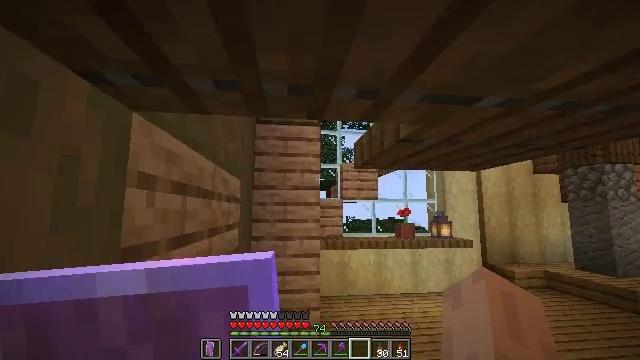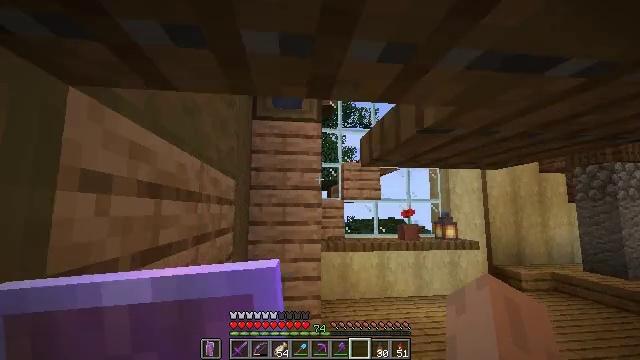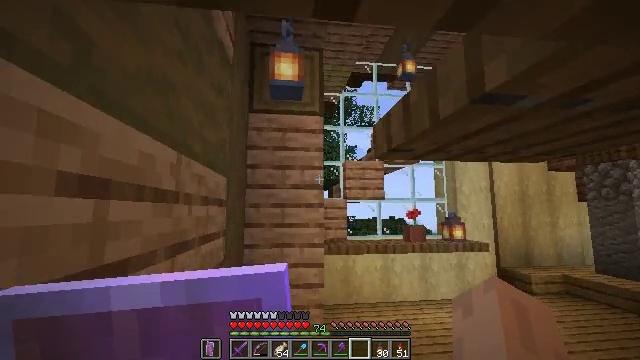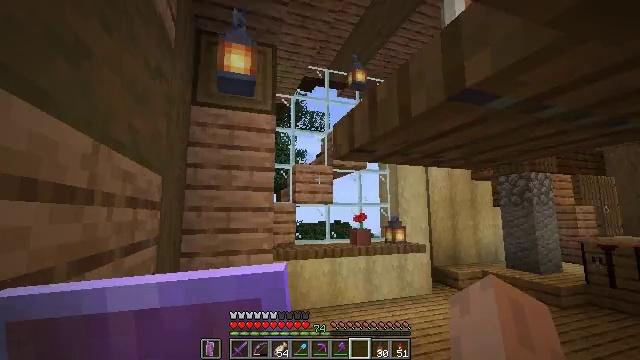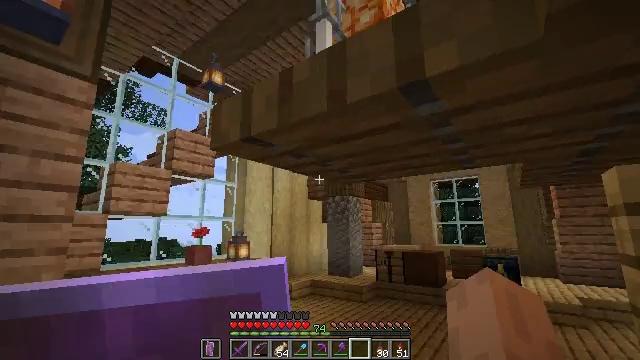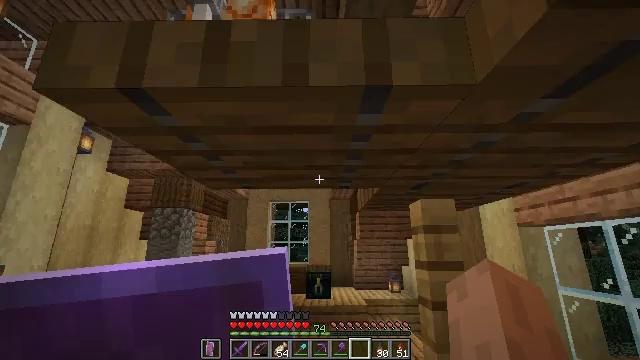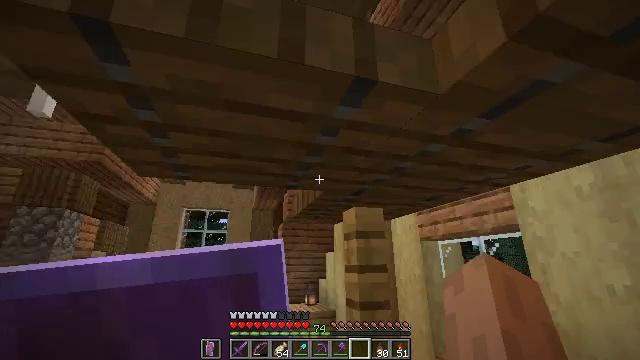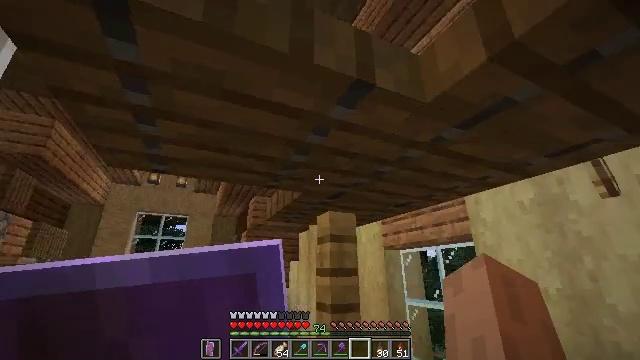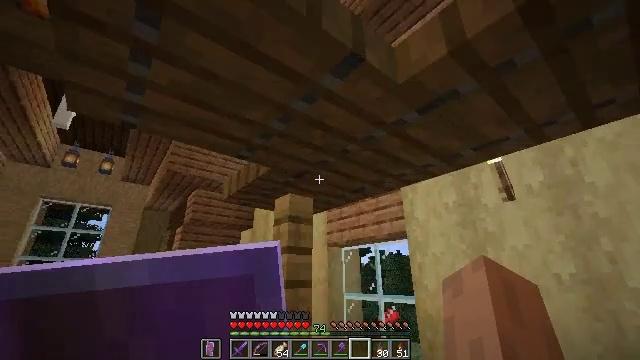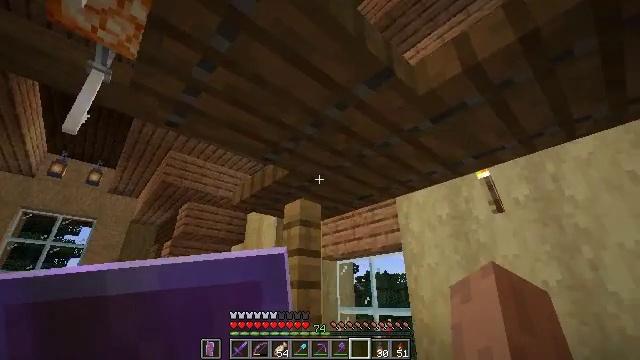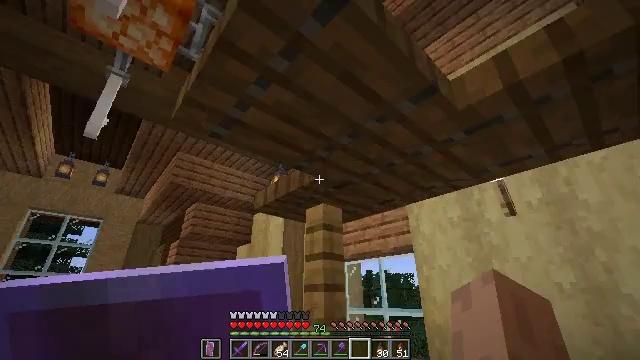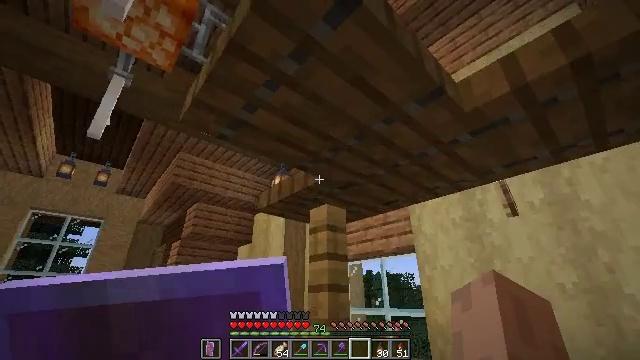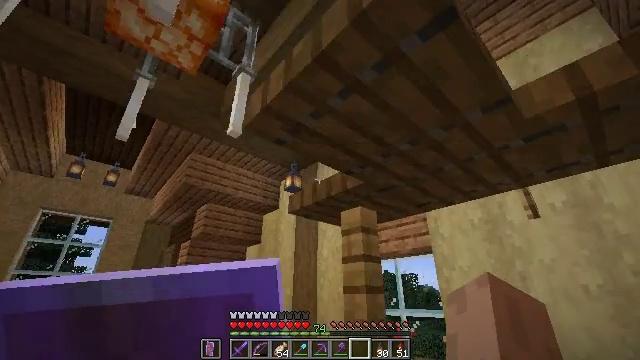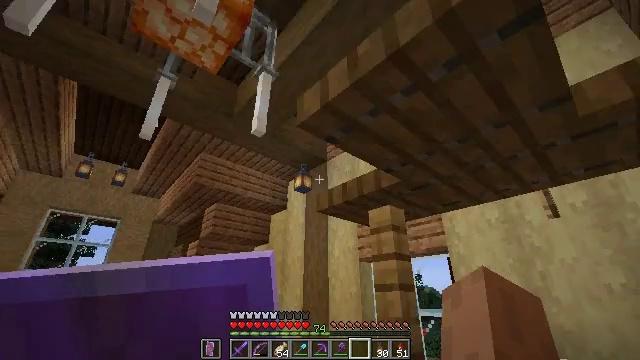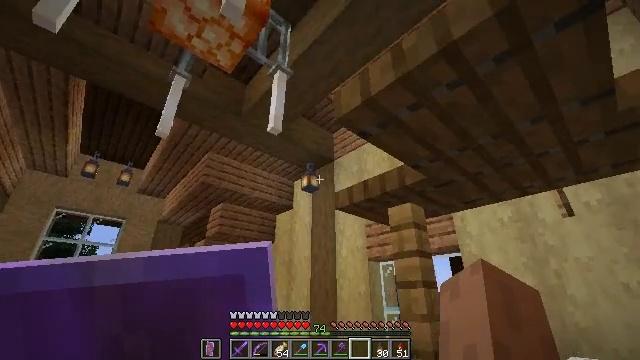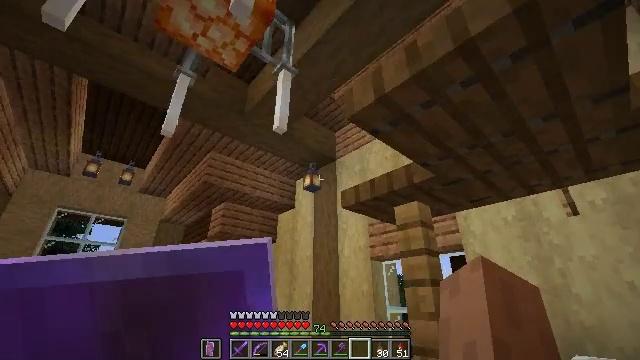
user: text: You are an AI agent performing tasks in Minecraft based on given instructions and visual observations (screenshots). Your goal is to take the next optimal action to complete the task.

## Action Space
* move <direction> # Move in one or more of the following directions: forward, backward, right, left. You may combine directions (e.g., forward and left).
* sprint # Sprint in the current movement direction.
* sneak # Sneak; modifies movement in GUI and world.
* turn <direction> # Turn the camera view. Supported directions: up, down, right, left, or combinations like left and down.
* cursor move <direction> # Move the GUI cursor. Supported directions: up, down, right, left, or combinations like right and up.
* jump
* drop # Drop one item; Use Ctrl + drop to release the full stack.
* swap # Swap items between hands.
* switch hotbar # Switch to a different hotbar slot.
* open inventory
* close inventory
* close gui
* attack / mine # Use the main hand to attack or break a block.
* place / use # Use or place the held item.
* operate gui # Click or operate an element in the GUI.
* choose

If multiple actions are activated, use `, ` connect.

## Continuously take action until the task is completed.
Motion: motion action
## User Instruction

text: Collect the spruce trapdoor from its position.
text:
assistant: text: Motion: move forward
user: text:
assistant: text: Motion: move forward
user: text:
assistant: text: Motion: move forward and move left, turn right
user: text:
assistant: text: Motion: move forward and move left, turn right and up
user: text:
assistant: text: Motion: move left, turn right and up
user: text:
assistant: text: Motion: move left, turn right and up
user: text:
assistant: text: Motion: move left, turn right and up
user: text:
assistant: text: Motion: move left, turn right and up
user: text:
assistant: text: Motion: move left, turn right and up
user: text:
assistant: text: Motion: move left
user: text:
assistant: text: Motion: move left
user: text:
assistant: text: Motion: move left
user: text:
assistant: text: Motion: move left
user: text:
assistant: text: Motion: move left
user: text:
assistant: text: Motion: move left
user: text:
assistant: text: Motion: move left
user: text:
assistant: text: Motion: turn right and up
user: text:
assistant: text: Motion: turn right
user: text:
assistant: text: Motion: turn right
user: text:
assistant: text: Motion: turn right and down
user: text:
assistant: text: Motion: turn right
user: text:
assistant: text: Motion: no_op
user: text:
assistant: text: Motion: no_op
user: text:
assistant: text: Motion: sneak, turn right
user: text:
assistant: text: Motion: sneak
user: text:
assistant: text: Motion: sneak, turn right
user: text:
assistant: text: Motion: sneak, turn right
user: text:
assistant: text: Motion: sneak, turn right
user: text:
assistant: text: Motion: move forward, sneak
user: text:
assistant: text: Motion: move forward, sneak